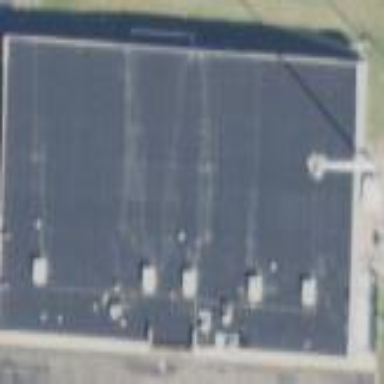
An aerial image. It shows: Building housing bowling alley.